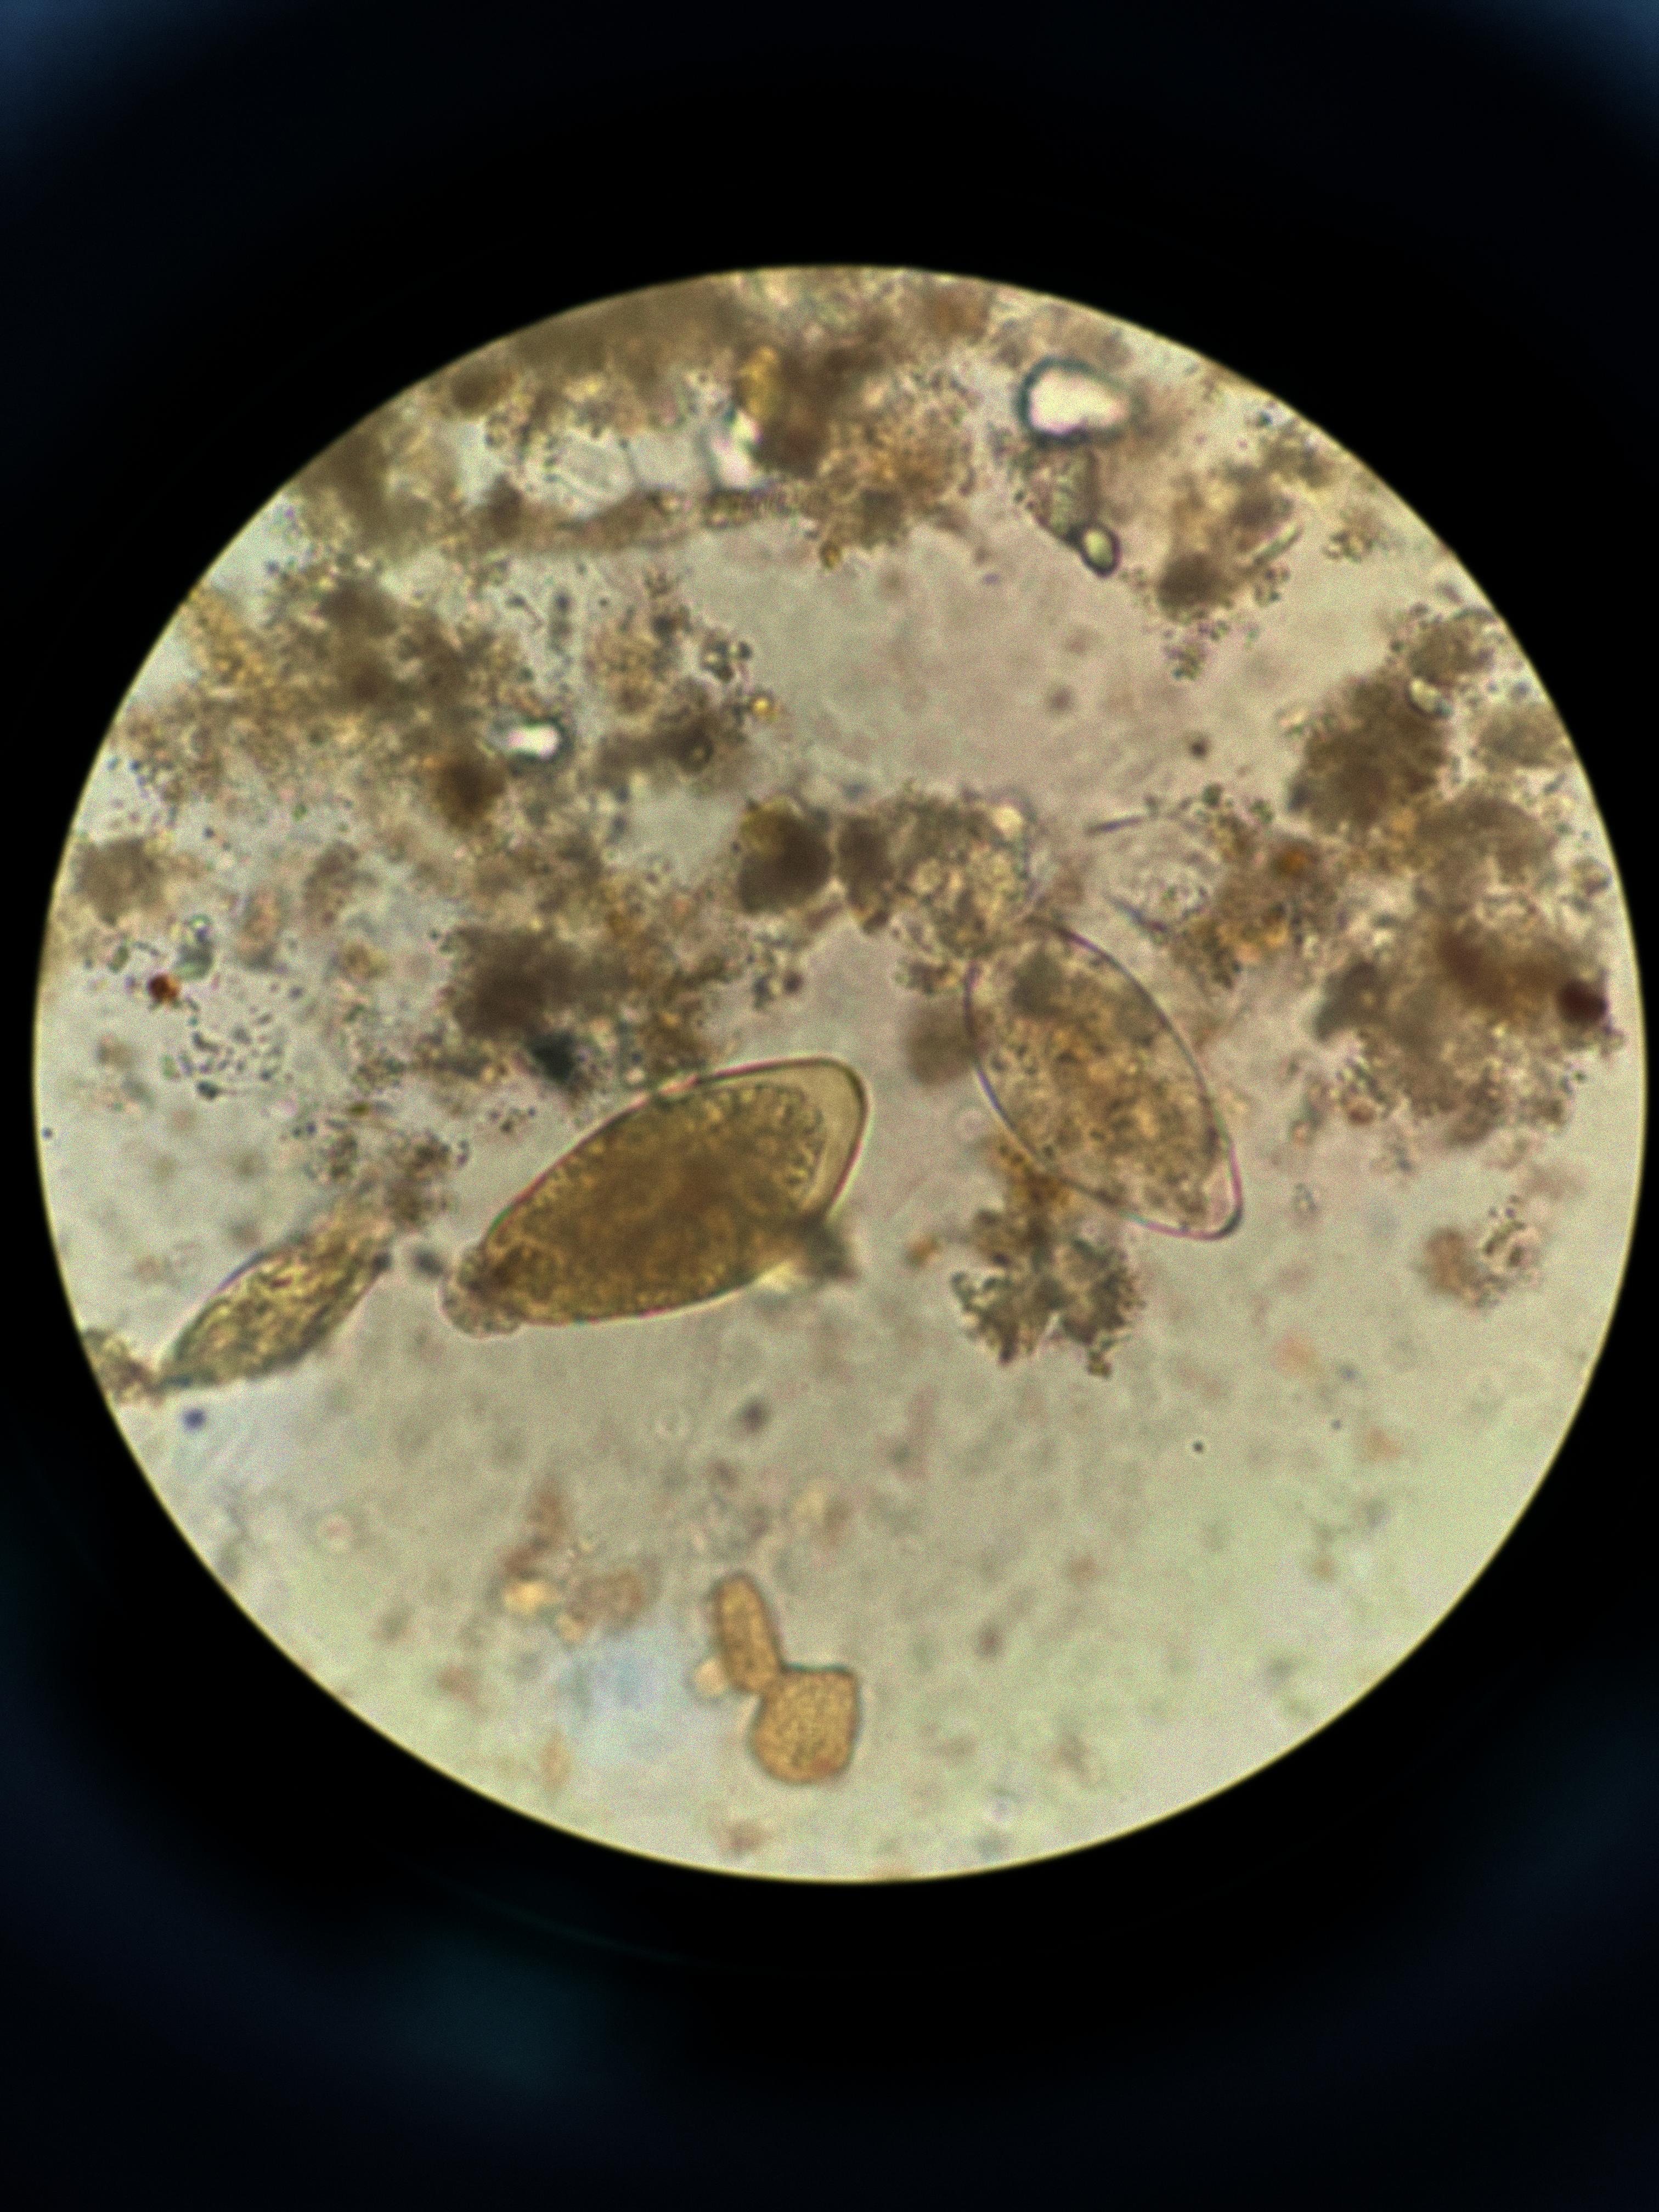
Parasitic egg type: Fasciolopsis buski